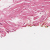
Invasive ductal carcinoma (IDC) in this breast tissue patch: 0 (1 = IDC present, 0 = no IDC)